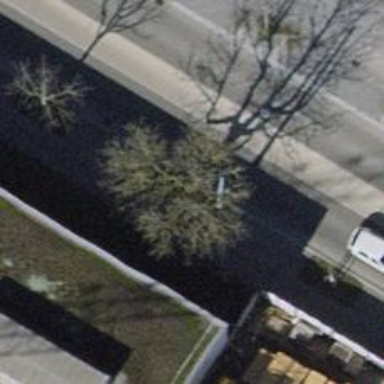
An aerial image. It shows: Tree-lined avenue.